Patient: sex M, age 66
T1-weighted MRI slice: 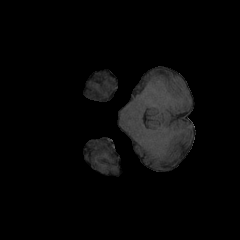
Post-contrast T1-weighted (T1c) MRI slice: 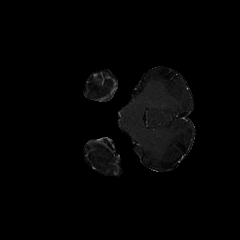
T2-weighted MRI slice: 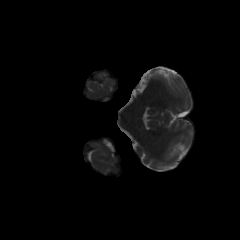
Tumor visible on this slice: no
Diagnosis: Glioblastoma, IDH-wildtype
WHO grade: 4